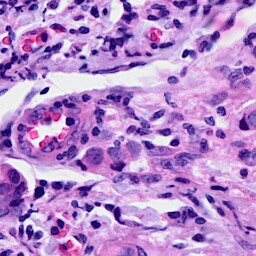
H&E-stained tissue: Breast